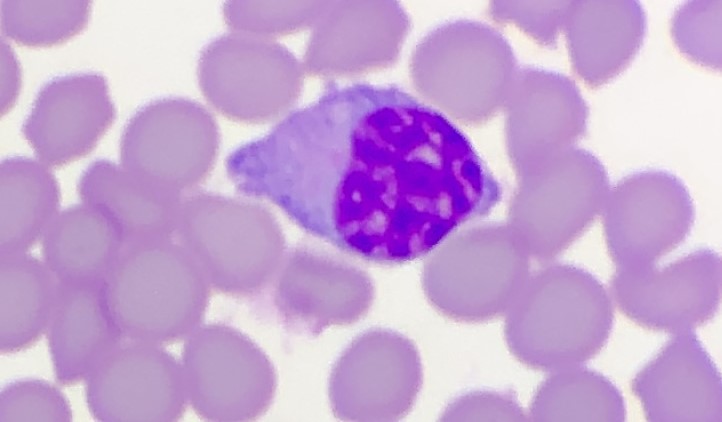
White blood cell type: Lymphocyte